Question: Could you please help me to achieve layout as in this example?

Sample items in this list loads dynamically into view and length can be various. And it seems like the count of dots should change according to this. I try to use '<table>' element but it only I can set is dotted border to bottom and this is not my case because I need it in the middle of the row.
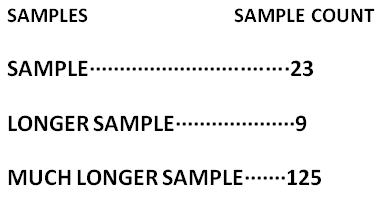
Answer: You could make the dots a vertically centered background for the TD. The content itself has a white background, so that the dots are hidden under the text.
Example here:
<URL>